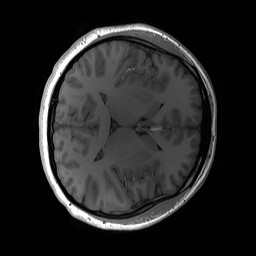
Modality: T1w
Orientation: axial
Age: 19
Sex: female